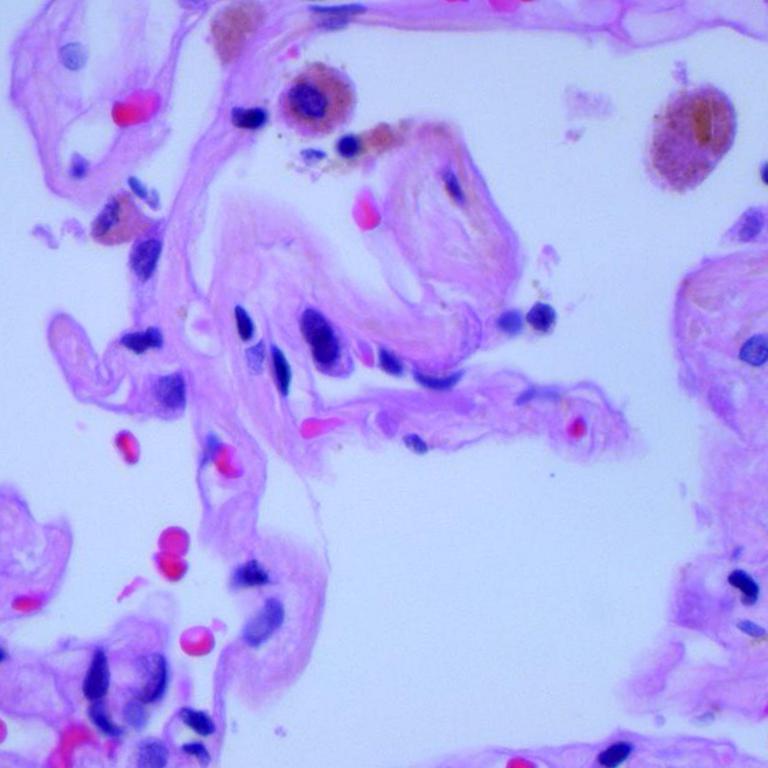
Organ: lung
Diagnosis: benign